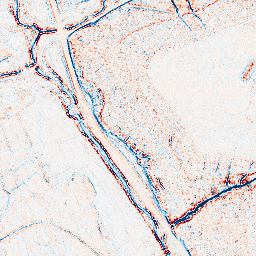
Category: edge_preserving
Decomposition family: bilateral
Decomposition parameters: d: 5
sigma_color: 75
sigma_space: 100
Upsampling method: sinc_blackman
Upsampling parameters: scale: 4
kernel_size: 16
Upsampling scale: 4